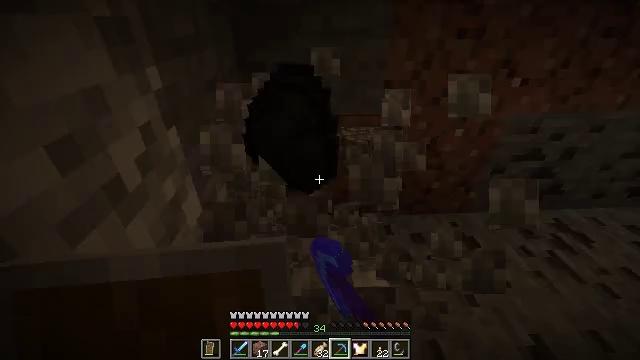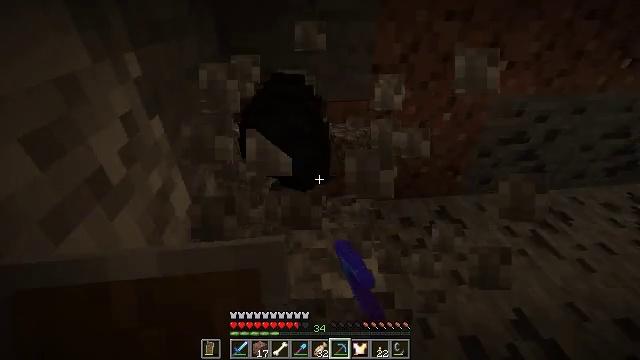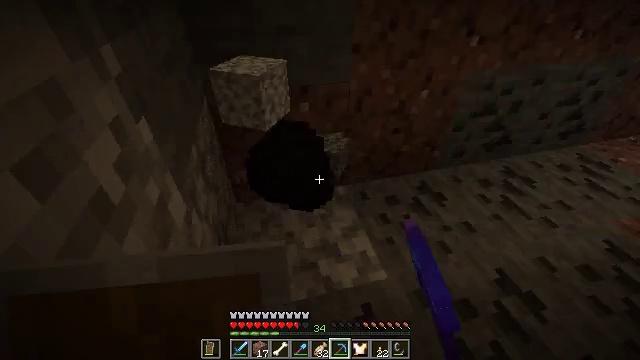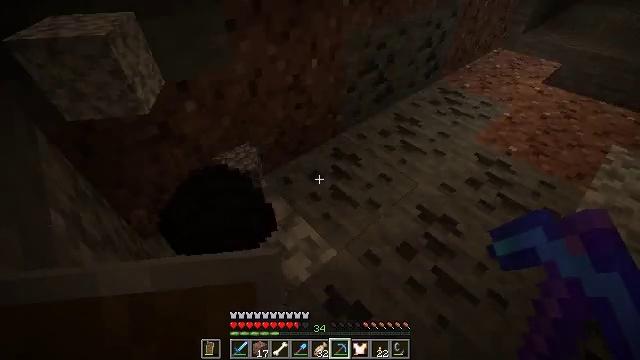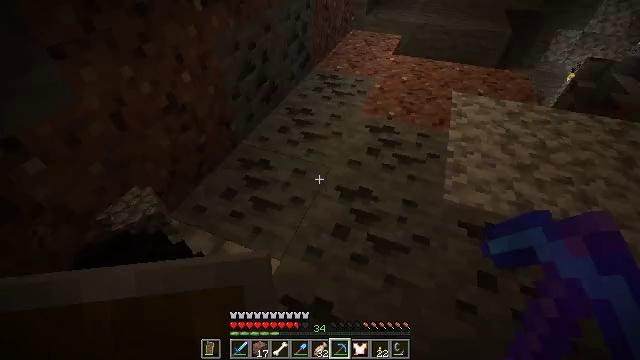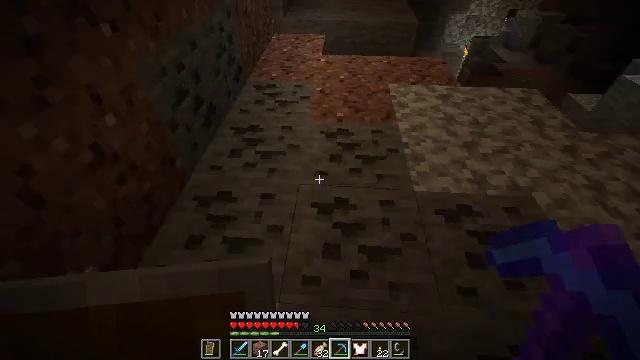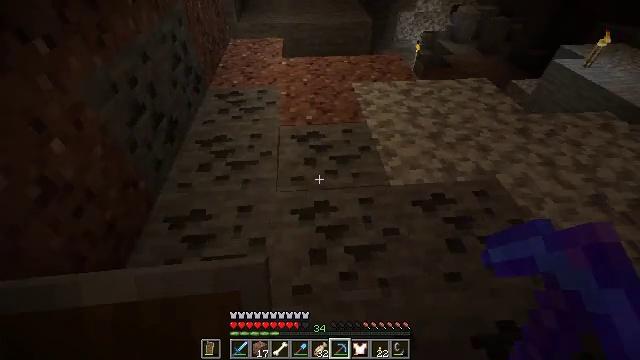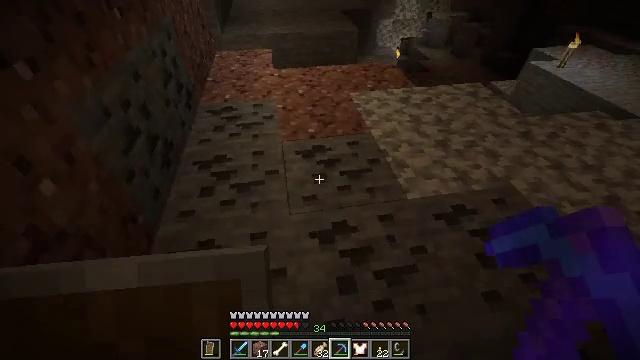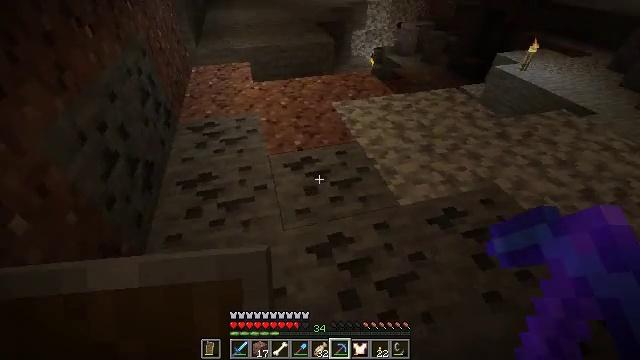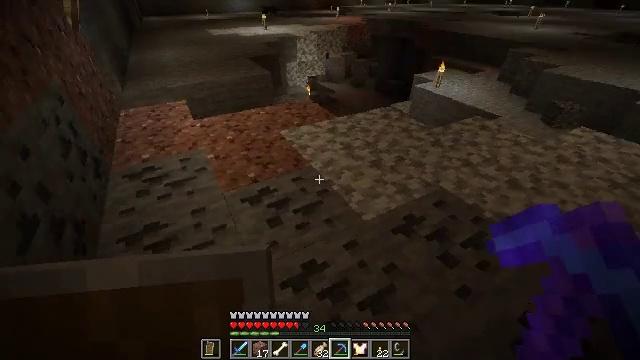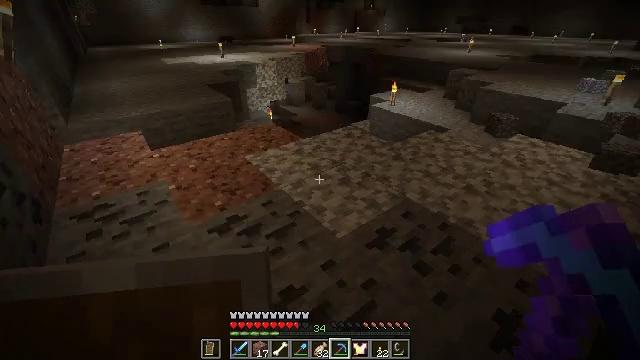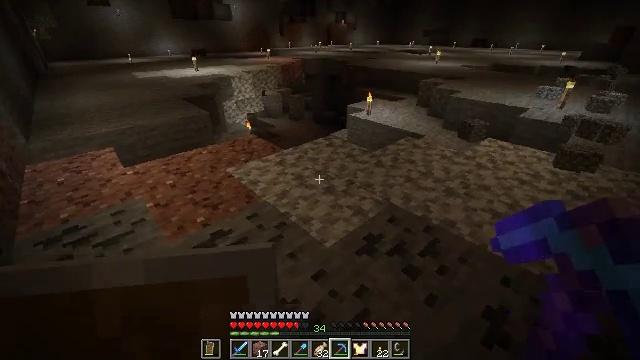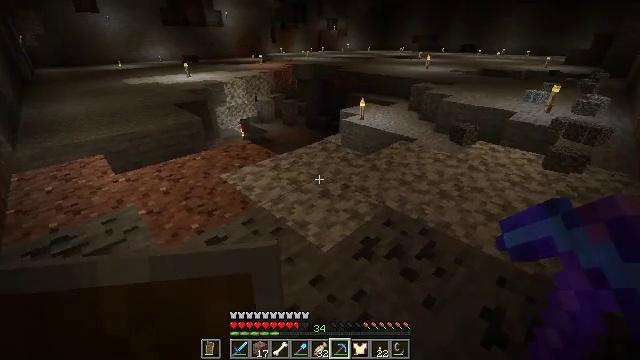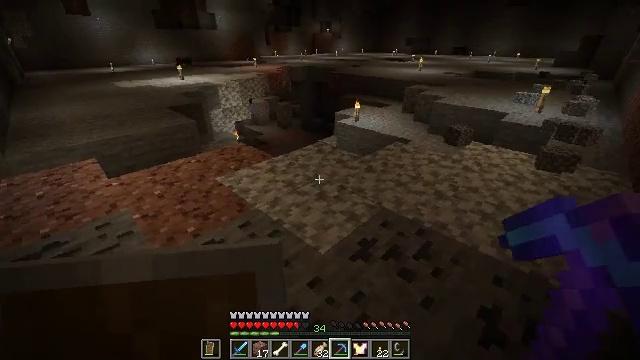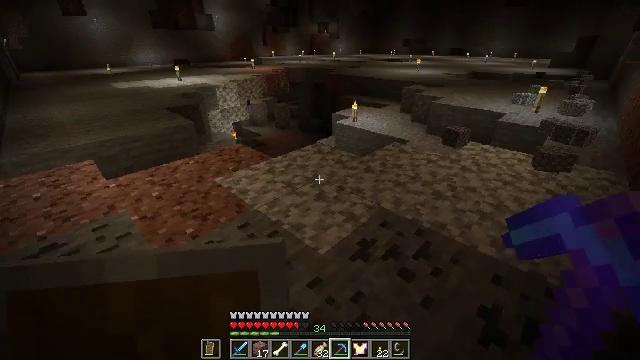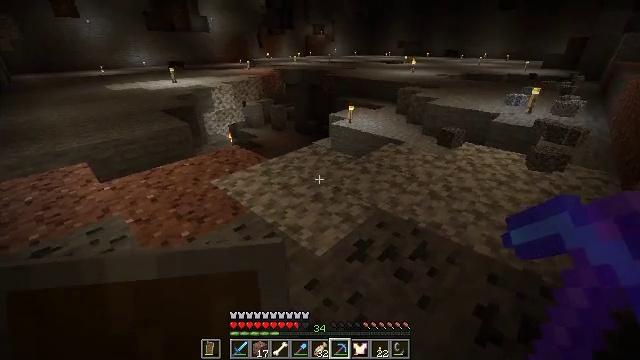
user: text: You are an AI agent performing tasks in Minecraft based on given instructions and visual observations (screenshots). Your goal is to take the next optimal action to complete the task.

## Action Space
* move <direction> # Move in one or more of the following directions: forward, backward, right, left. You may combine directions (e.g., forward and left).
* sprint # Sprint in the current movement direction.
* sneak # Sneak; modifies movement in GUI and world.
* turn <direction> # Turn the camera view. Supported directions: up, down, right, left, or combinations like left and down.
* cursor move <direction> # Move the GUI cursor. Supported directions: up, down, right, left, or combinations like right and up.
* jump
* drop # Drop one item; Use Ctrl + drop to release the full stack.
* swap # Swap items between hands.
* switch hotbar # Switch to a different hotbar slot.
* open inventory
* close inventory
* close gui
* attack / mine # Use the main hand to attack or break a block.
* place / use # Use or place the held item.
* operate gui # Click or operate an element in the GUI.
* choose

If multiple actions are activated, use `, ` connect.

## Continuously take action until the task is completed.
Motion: motion action
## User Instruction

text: Drop a golden chestplate.
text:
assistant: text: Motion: move left, turn right and down
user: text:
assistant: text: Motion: move forward and move left, turn right and down
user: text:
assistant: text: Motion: move forward and move left, turn right and down
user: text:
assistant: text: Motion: move forward and move left, turn right
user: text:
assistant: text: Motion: move forward and move left, turn right
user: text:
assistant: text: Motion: move forward and move left, turn right
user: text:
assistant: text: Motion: move forward and move left, turn right and up
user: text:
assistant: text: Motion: turn right and up
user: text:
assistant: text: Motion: turn right and up
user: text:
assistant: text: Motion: turn right and up
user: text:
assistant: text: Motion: turn right and up
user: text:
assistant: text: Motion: turn right and up
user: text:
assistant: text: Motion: turn right
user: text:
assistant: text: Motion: no_op
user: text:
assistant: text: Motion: no_op
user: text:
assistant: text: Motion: no_op
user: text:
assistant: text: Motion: no_op
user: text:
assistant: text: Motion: turn right
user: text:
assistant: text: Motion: no_op
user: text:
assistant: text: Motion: move forward, turn left
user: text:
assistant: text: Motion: move forward, turn left and down
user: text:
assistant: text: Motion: move forward, turn left
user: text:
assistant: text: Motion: move forward, turn left
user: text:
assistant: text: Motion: move forward
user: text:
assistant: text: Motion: move forward, turn left
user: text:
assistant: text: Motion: move forward, turn left
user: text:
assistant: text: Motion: move forward, turn left
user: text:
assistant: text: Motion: turn left
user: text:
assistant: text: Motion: turn right
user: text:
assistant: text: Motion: turn right